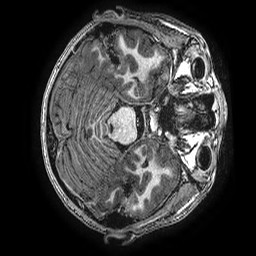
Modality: T1w
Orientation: axial
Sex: male
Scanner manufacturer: ge
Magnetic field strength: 3 T
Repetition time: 0.00766 s
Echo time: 0.003476 s